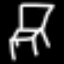
Label: chair